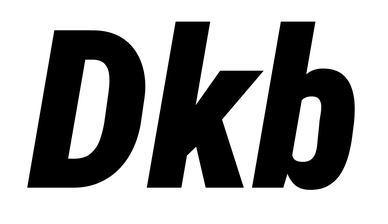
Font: Roboto-Italic_Condensed_Black_Italic